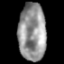
Tissue: lung
Cell type: Myeloid cells
Senescence score: 0.242
Nuclear area (px): 1551
Mean DAPI intensity: 148.701